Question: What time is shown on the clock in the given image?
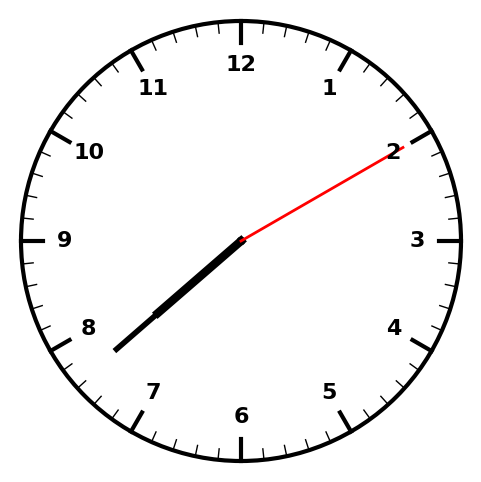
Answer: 07:38:10